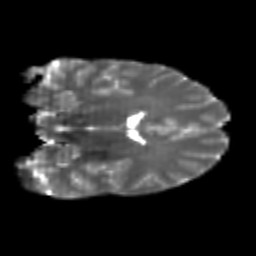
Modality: T2w
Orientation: coronal
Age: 24
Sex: male
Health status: healthy
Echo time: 0.074 s